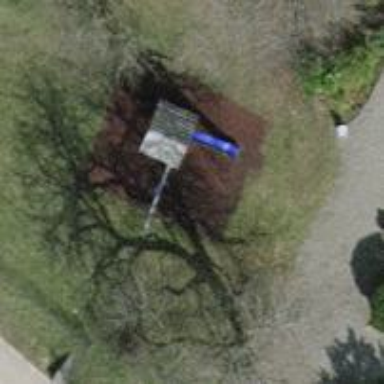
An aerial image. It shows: Playground structure.